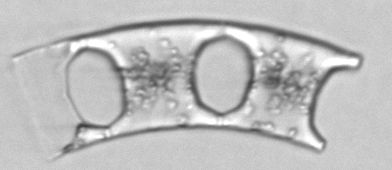
Label: Eucampia